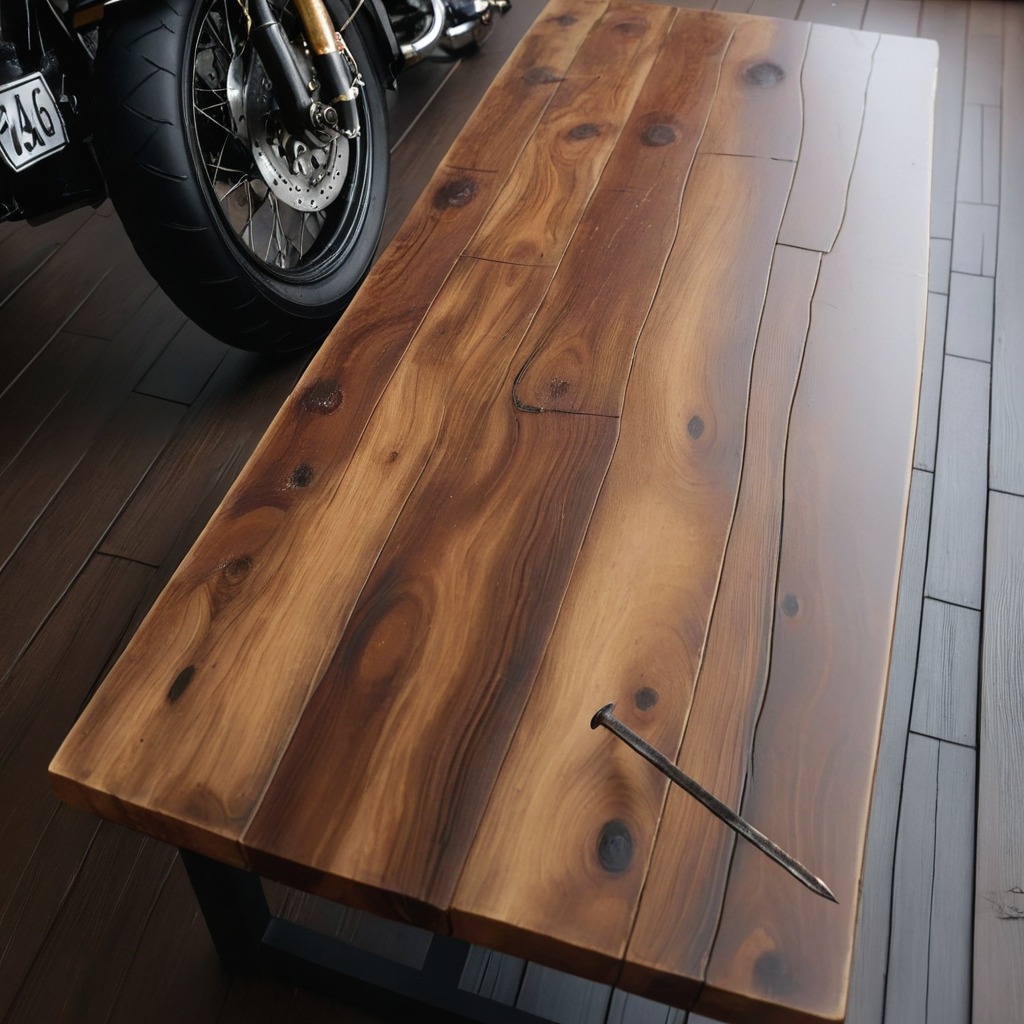
An iron nail lies on the wooden table in the garage.